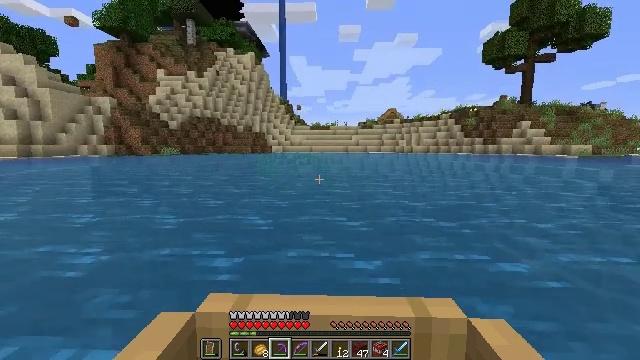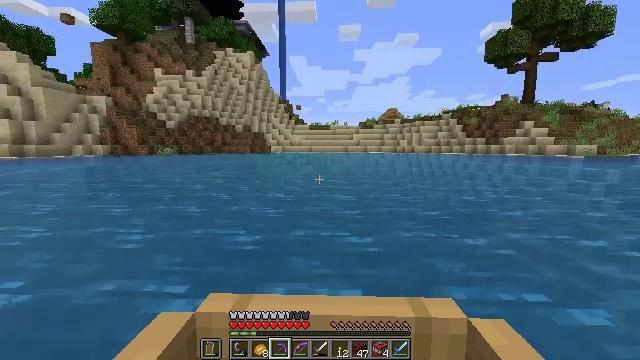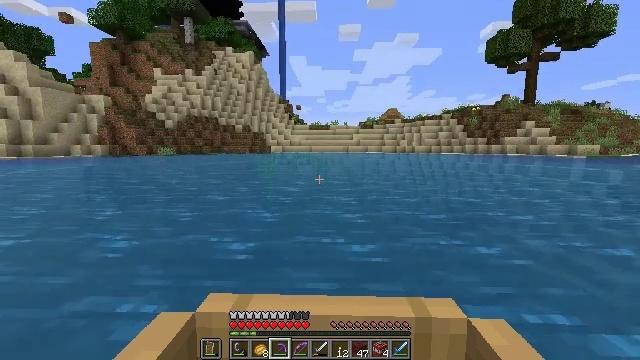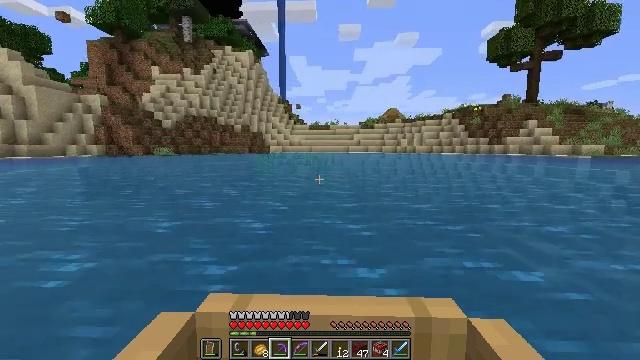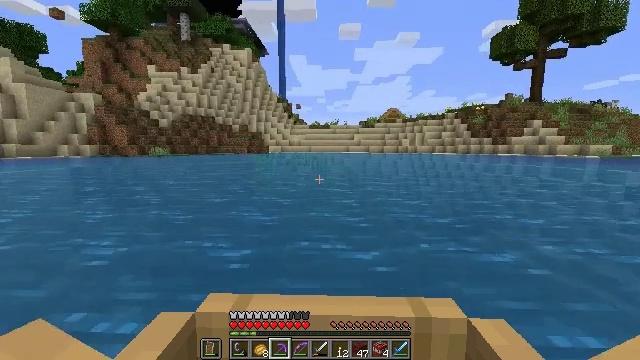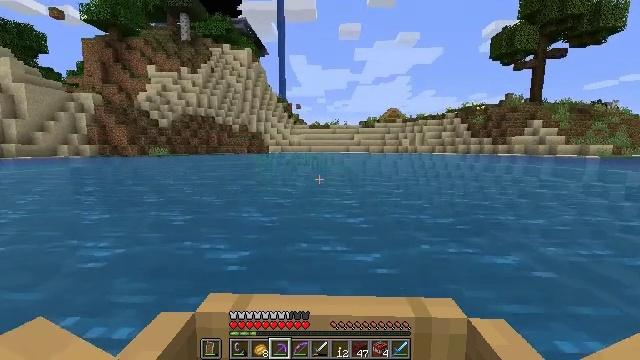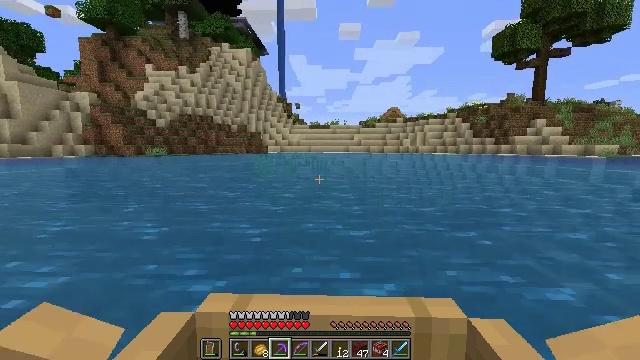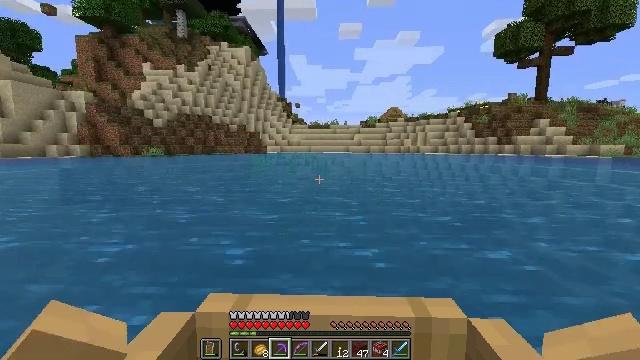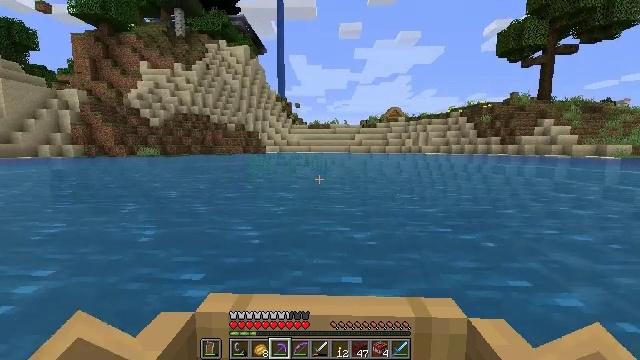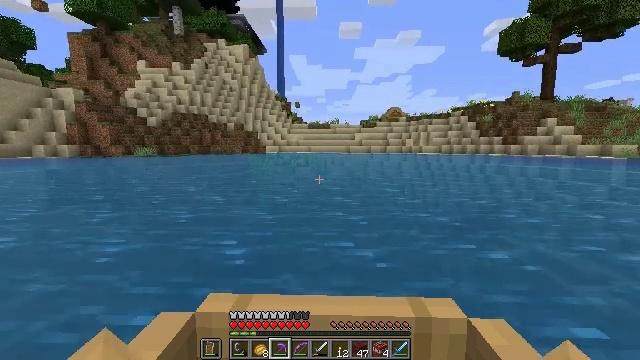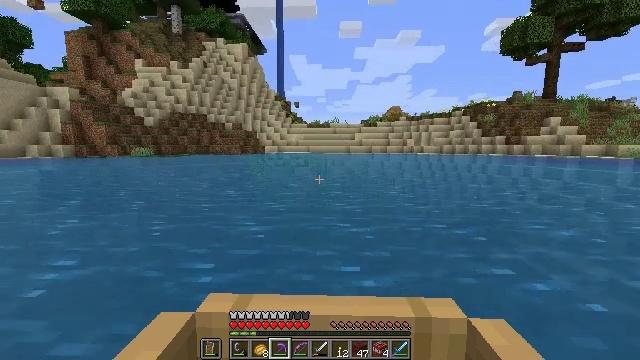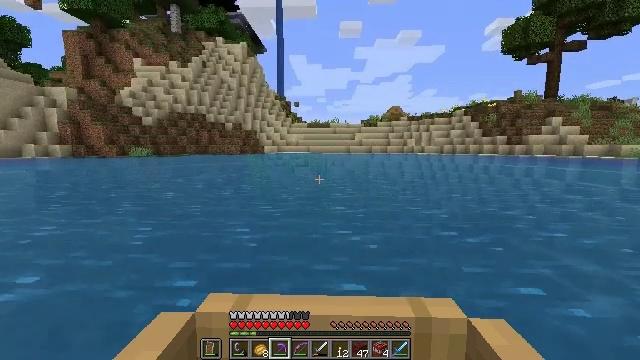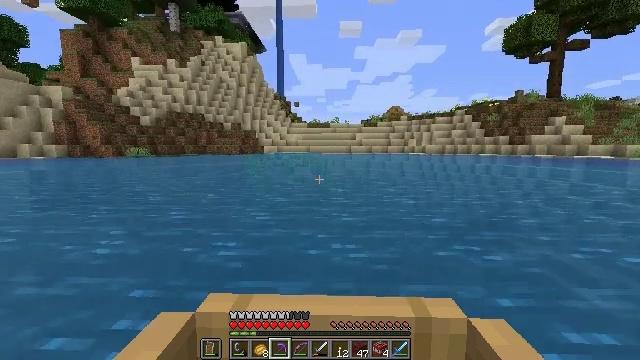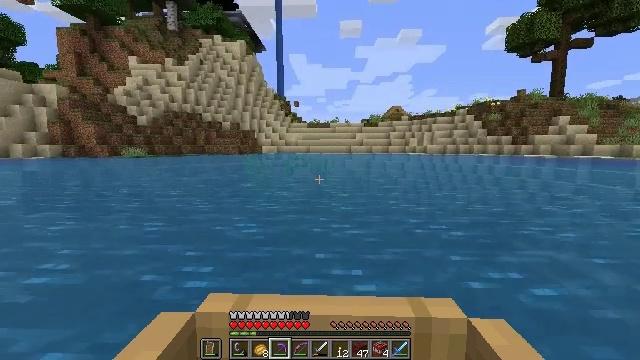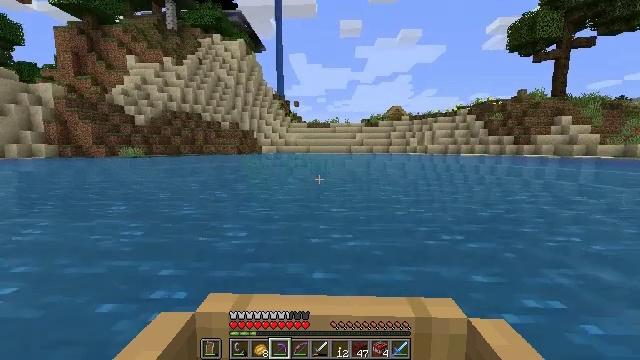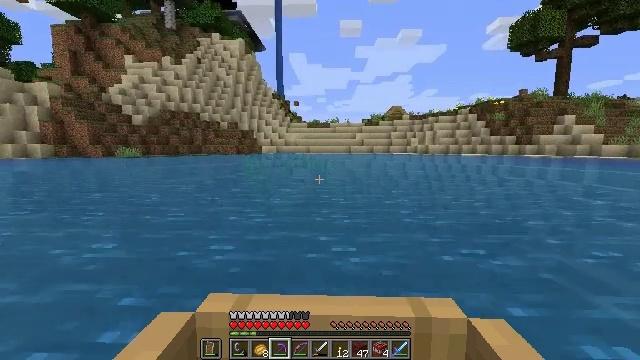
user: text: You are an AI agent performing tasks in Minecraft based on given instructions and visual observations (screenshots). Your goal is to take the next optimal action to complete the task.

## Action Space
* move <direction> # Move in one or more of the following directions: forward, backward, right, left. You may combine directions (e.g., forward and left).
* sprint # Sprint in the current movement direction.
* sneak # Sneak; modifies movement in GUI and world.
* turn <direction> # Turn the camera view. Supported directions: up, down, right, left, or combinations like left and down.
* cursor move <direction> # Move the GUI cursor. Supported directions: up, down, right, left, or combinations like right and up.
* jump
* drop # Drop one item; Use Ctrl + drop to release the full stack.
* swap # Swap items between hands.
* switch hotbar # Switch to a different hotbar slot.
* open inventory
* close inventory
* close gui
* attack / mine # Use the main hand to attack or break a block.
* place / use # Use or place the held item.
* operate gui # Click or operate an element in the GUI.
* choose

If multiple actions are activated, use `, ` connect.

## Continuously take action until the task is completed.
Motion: motion action
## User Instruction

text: Heat ancient debris in the furnace to get netherite scrap.
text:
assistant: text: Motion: move forward
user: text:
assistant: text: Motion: move forward
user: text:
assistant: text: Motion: move forward
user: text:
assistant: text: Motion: move forward
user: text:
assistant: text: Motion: move forward
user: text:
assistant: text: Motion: move forward
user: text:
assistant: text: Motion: move forward
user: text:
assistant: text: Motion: move forward
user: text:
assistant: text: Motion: move forward
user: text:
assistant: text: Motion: move forward
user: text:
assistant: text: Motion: move forward
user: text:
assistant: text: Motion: move forward
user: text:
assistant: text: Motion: move forward
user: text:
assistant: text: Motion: move forward
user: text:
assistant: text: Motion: move forward
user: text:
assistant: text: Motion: move forward
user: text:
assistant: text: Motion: move forward
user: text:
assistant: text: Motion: move forward
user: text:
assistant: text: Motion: move forward
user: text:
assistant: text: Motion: move forward
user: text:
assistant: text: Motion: move forward
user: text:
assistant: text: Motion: move forward
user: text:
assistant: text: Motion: move forward
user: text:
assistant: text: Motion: move forward
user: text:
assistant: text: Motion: move forward
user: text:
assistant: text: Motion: move forward
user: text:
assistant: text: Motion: move forward
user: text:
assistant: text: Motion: move forward
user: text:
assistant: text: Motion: move forward
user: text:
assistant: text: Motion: move forward